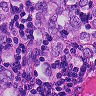
Metastatic tissue present: yes